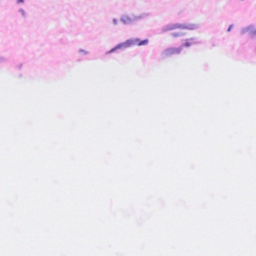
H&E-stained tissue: Breast